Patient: sex F, age 54
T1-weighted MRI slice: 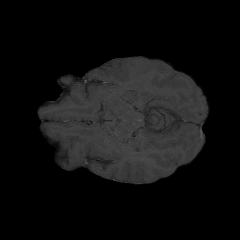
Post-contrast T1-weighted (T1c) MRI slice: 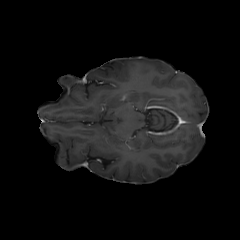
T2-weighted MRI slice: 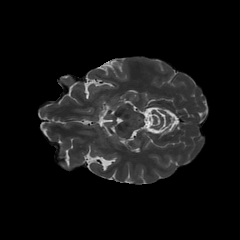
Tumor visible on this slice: no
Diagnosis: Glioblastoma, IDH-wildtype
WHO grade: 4